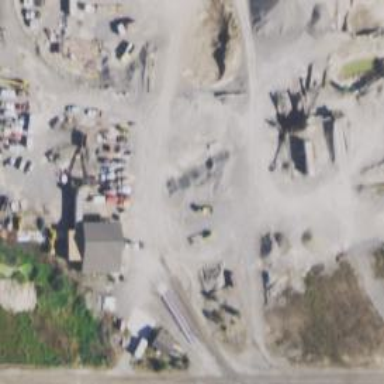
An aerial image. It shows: Quarry area.